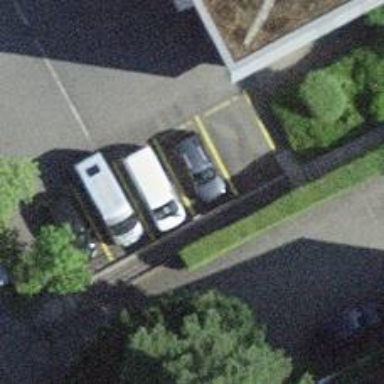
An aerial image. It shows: Road with steps.